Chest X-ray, PA view. Patient: 49 years old, sex M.
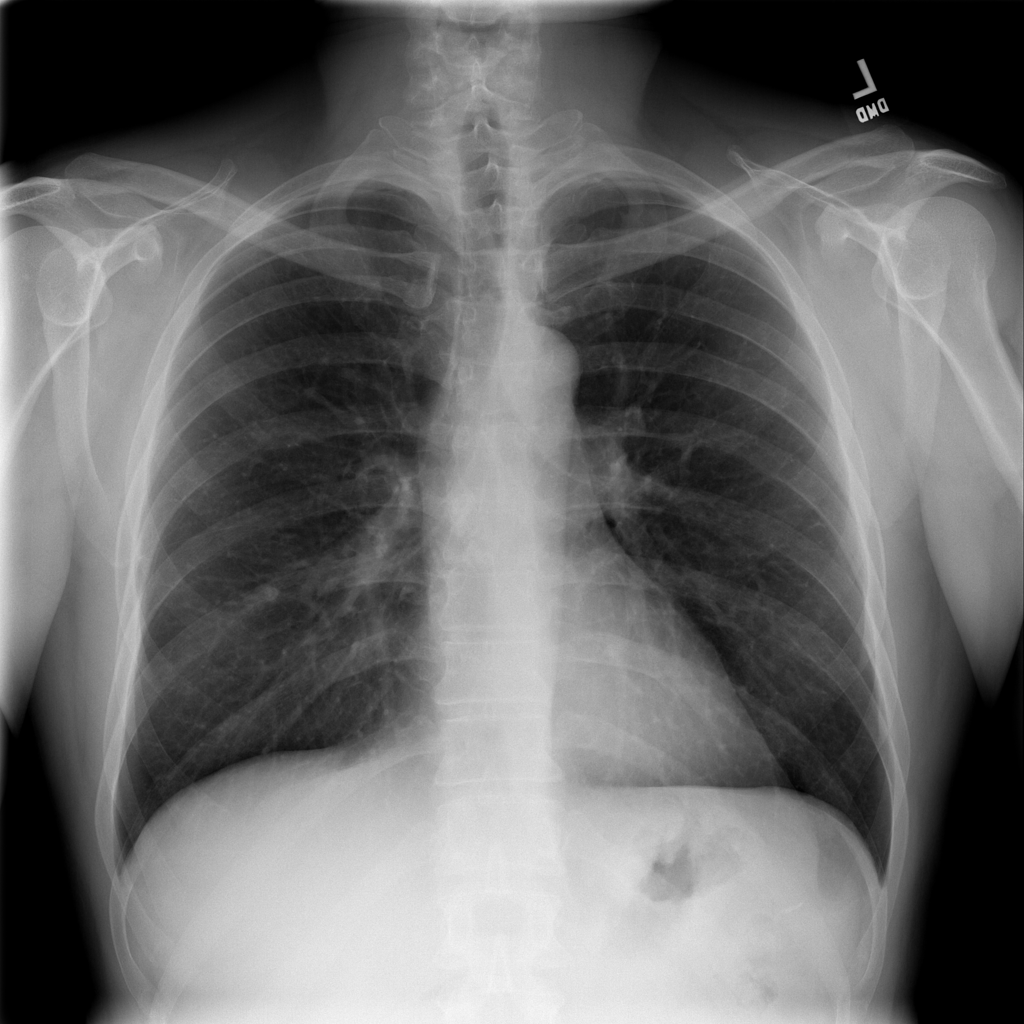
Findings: No Finding